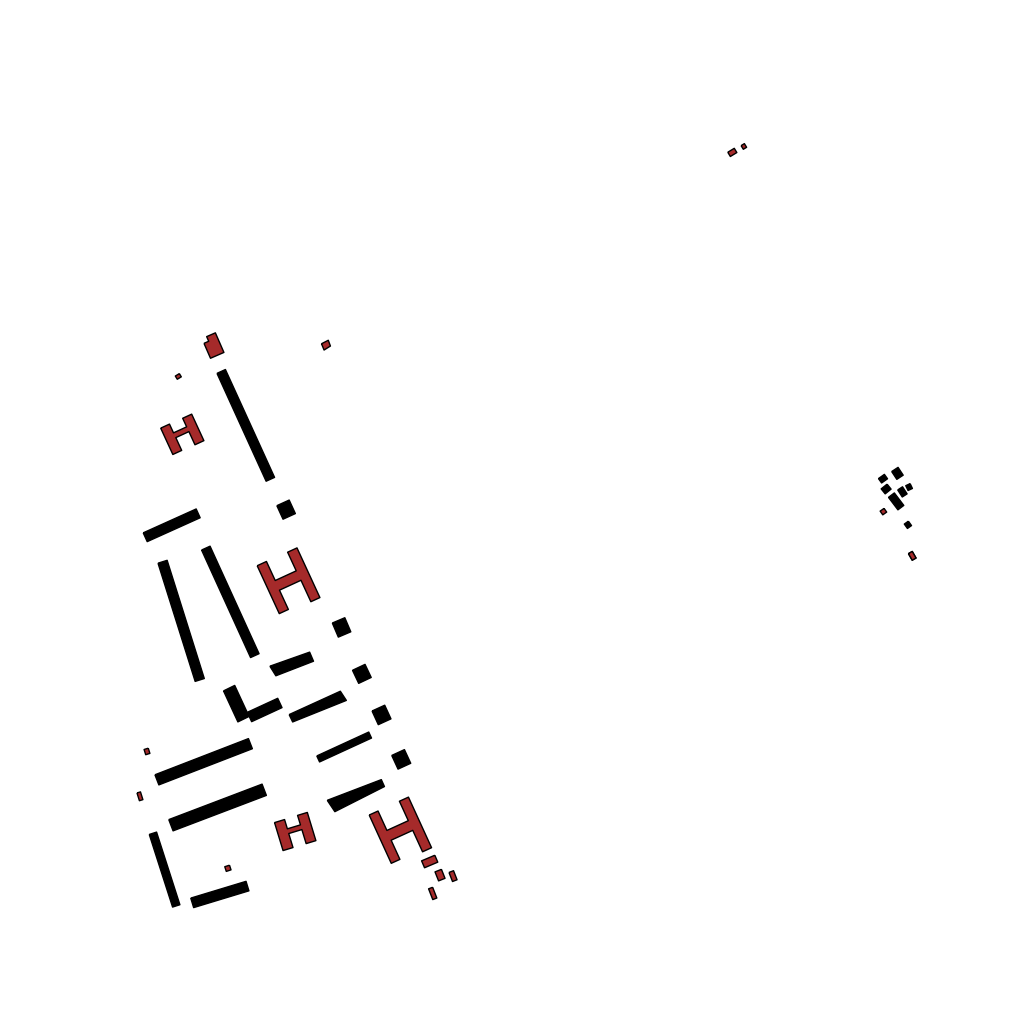
Tags: overhead vector_map, business, industrial, recreation, residential, modern, soviet, high_rise, individual_rise, low_rise, density_3, Building, Facility, 1.0 km²